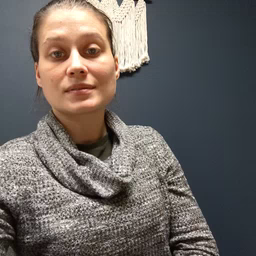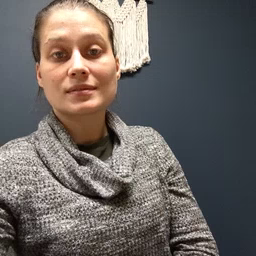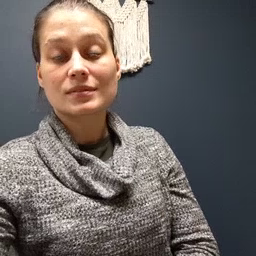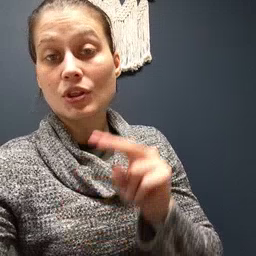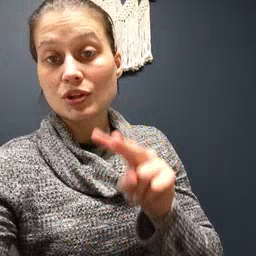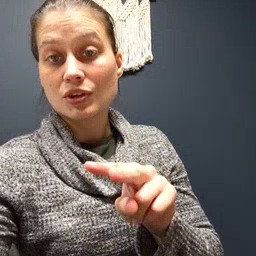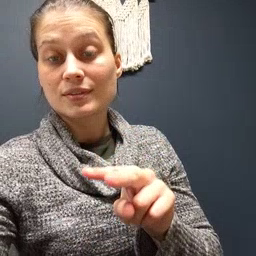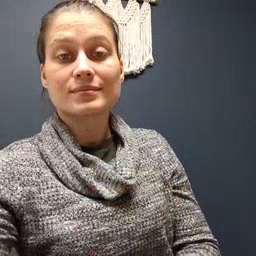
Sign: look